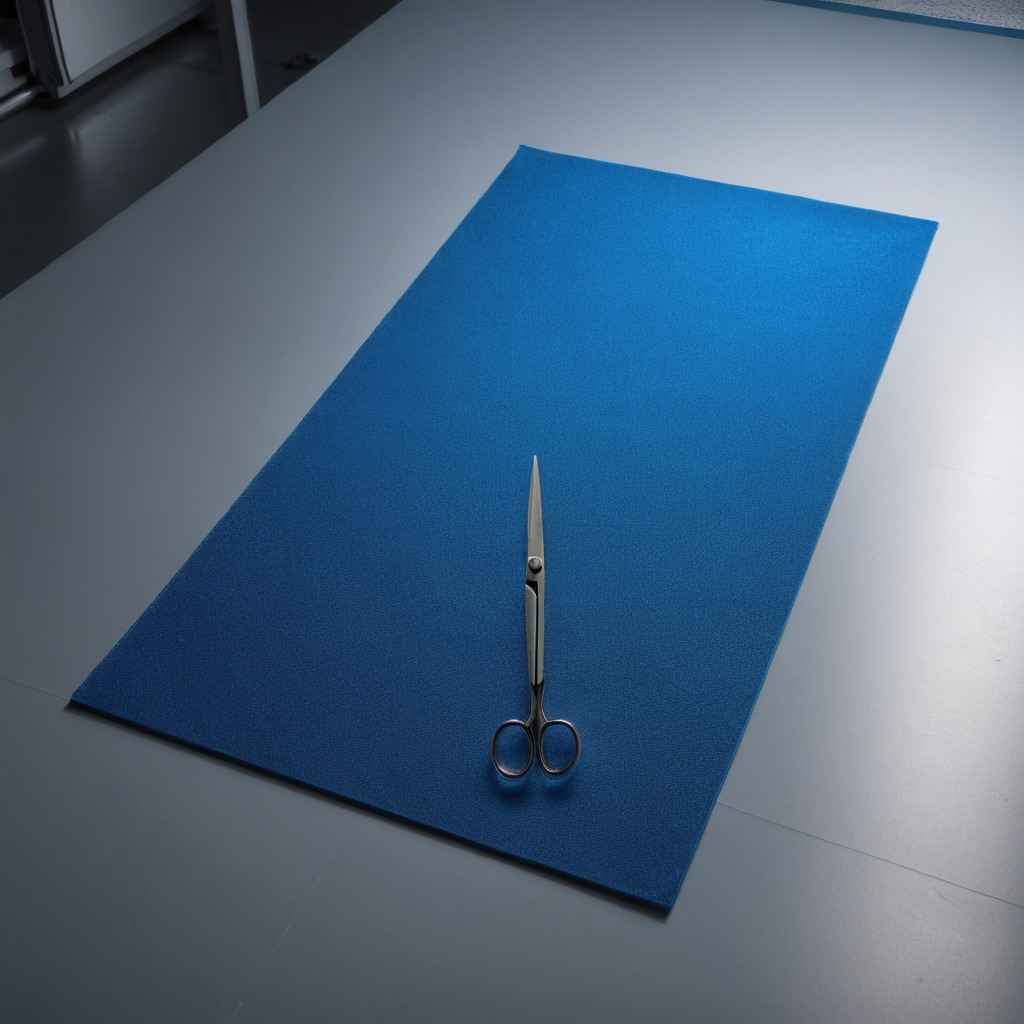
A scissor lying on the tabletop